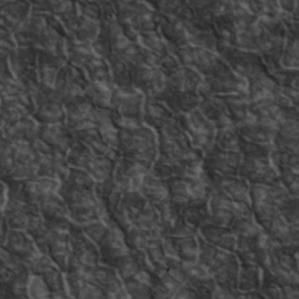
Label: non_frost